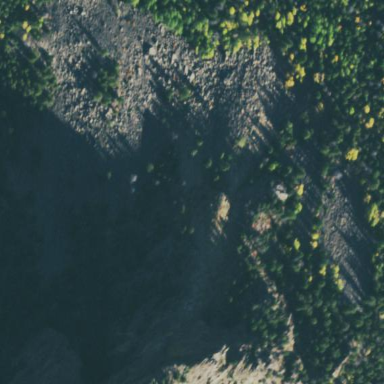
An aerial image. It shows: Natural scree.